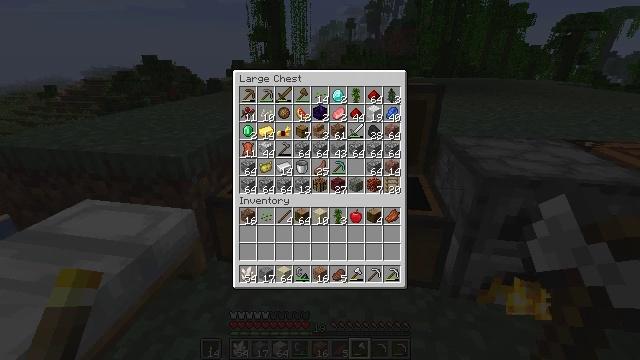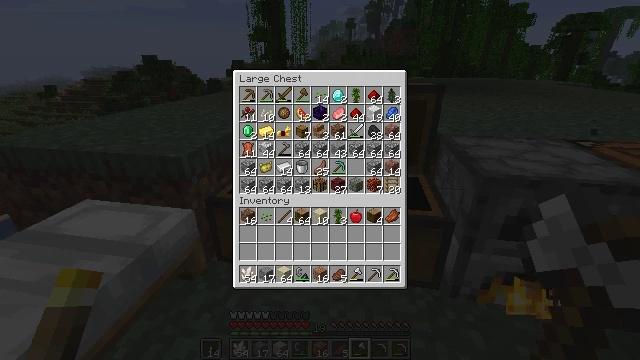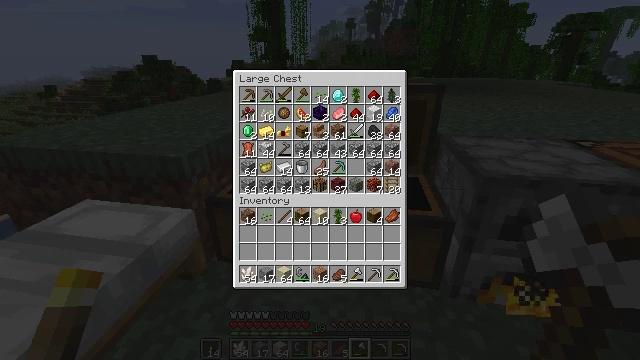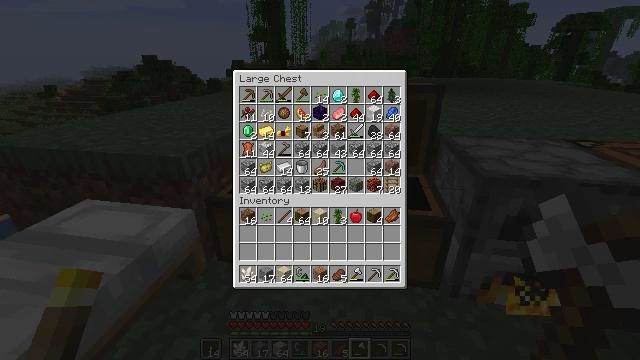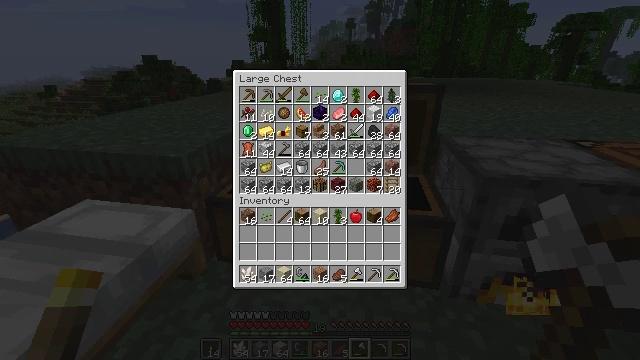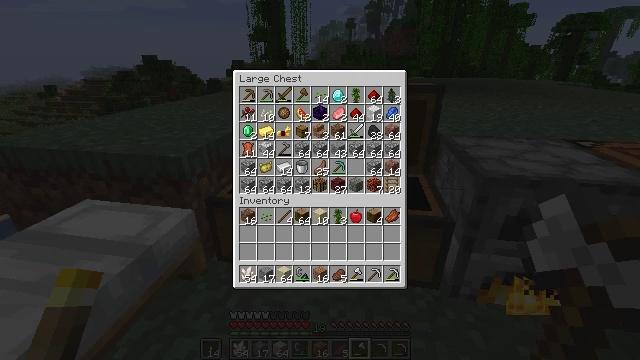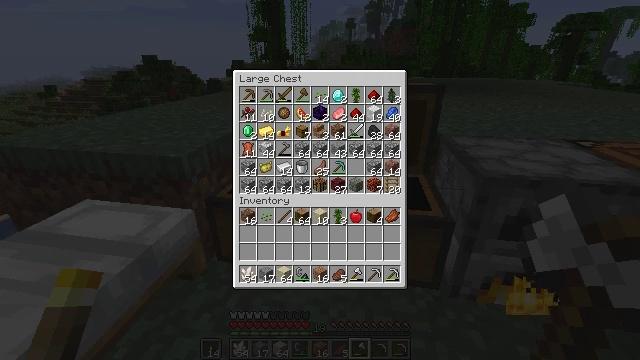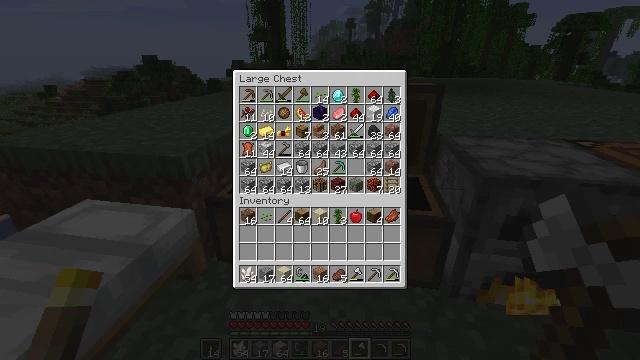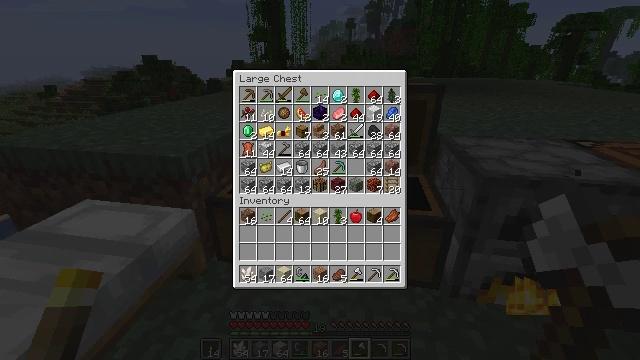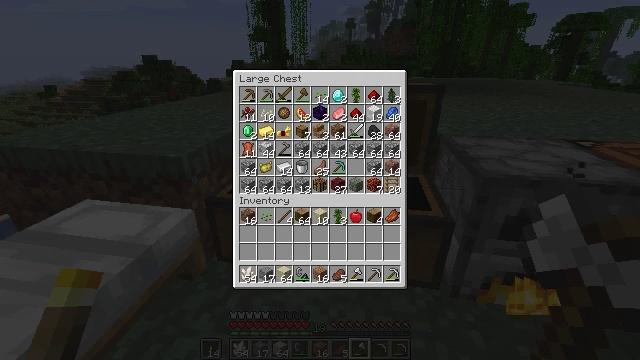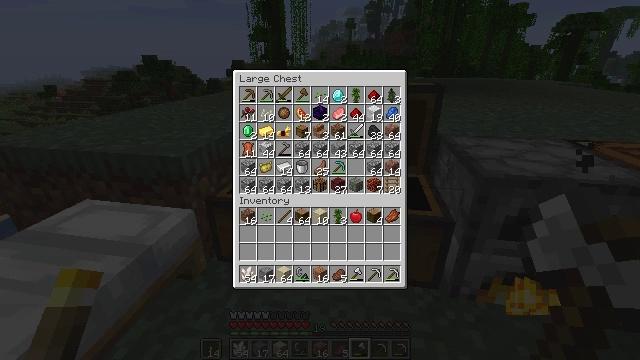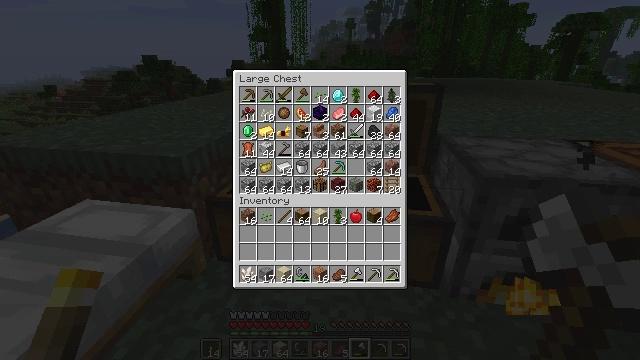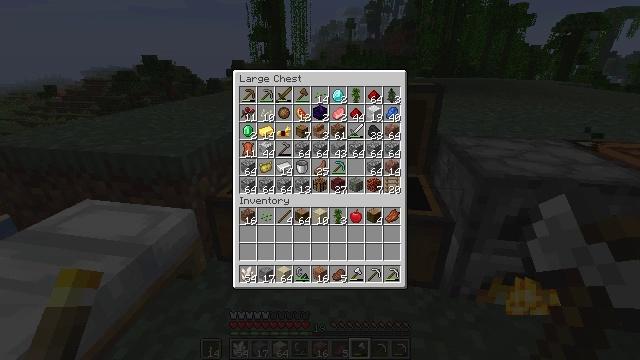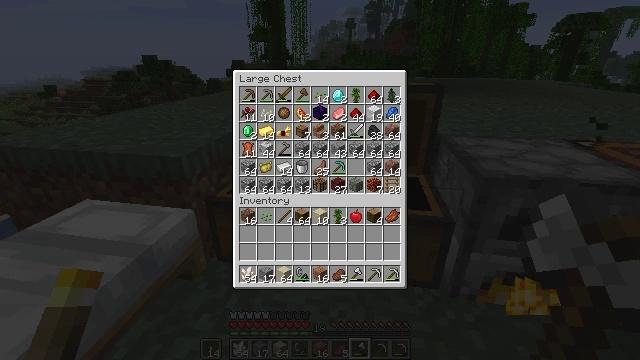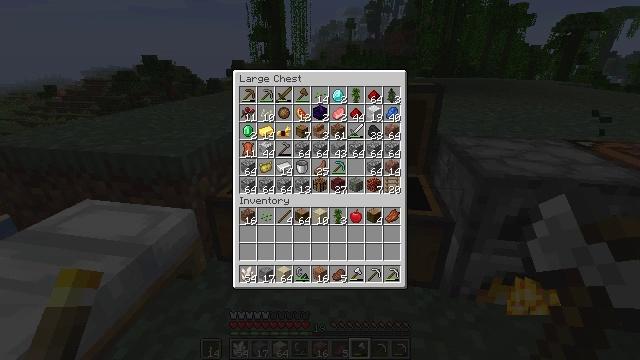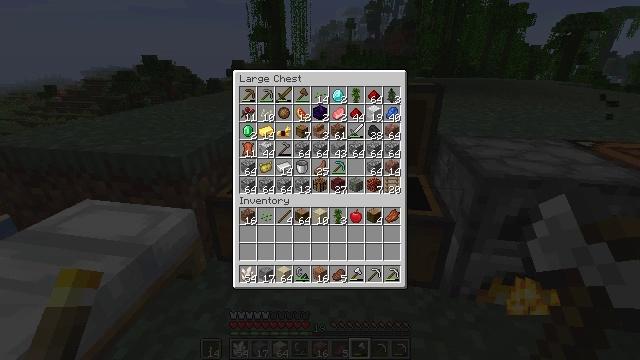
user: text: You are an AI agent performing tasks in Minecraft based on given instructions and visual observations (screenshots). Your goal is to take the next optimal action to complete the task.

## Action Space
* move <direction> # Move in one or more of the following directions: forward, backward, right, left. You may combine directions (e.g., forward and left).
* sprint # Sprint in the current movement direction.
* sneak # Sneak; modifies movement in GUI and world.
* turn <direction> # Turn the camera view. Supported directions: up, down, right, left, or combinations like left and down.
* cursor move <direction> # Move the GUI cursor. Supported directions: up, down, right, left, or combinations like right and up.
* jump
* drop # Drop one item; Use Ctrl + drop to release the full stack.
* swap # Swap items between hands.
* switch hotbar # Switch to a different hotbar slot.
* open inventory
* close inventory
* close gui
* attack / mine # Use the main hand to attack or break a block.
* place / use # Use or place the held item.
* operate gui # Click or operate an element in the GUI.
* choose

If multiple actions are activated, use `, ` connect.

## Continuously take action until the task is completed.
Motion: motion action
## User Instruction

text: Use diamonds and a stick to craft a diamond shovel.
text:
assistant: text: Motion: no_op
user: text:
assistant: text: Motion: no_op
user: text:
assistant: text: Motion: no_op
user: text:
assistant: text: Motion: no_op
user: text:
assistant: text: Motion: no_op
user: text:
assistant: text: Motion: no_op
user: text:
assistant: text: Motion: no_op
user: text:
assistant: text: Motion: no_op
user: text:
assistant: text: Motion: no_op
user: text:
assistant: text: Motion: no_op
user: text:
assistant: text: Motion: no_op
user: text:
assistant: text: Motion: no_op
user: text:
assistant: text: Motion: no_op
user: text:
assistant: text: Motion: no_op
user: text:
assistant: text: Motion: no_op
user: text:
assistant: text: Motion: no_op
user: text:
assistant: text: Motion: no_op
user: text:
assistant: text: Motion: no_op
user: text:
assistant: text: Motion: no_op
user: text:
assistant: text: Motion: no_op
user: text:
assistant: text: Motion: no_op
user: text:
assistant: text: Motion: no_op
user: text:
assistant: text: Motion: no_op
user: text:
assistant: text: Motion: no_op
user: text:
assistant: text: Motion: no_op
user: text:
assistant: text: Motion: no_op
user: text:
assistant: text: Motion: no_op
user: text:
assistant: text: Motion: no_op
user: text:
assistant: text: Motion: no_op
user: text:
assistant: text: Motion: no_op